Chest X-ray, PA view. Patient: 59 years old, sex M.
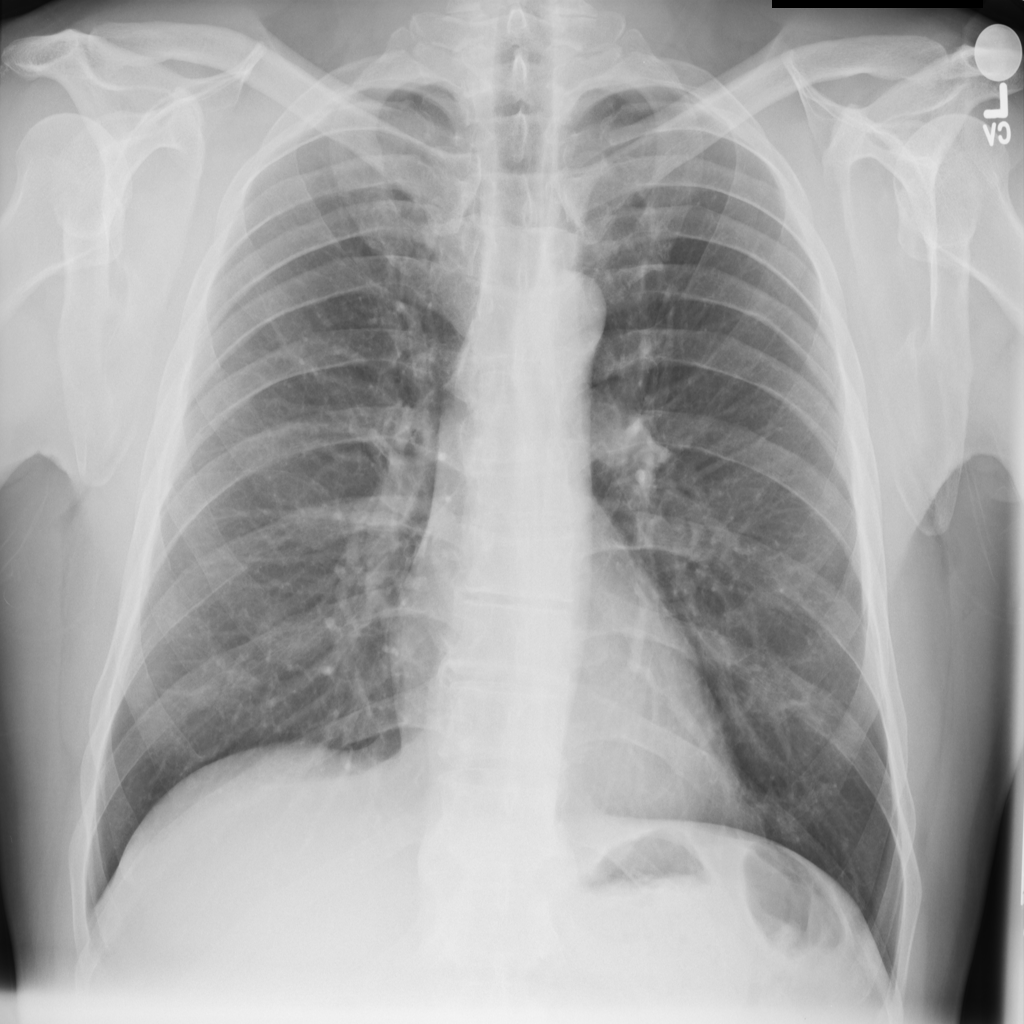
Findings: No Finding